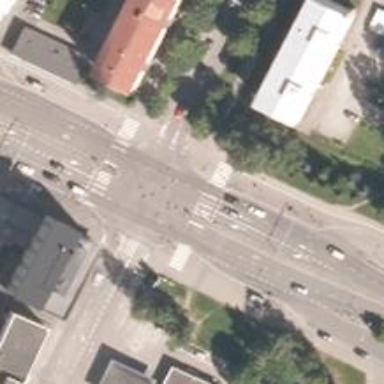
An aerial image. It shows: Railway crossing.